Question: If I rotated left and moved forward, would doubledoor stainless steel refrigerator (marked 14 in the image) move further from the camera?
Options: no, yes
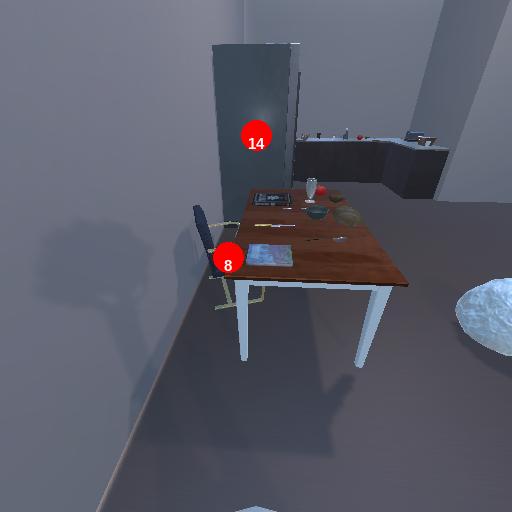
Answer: no